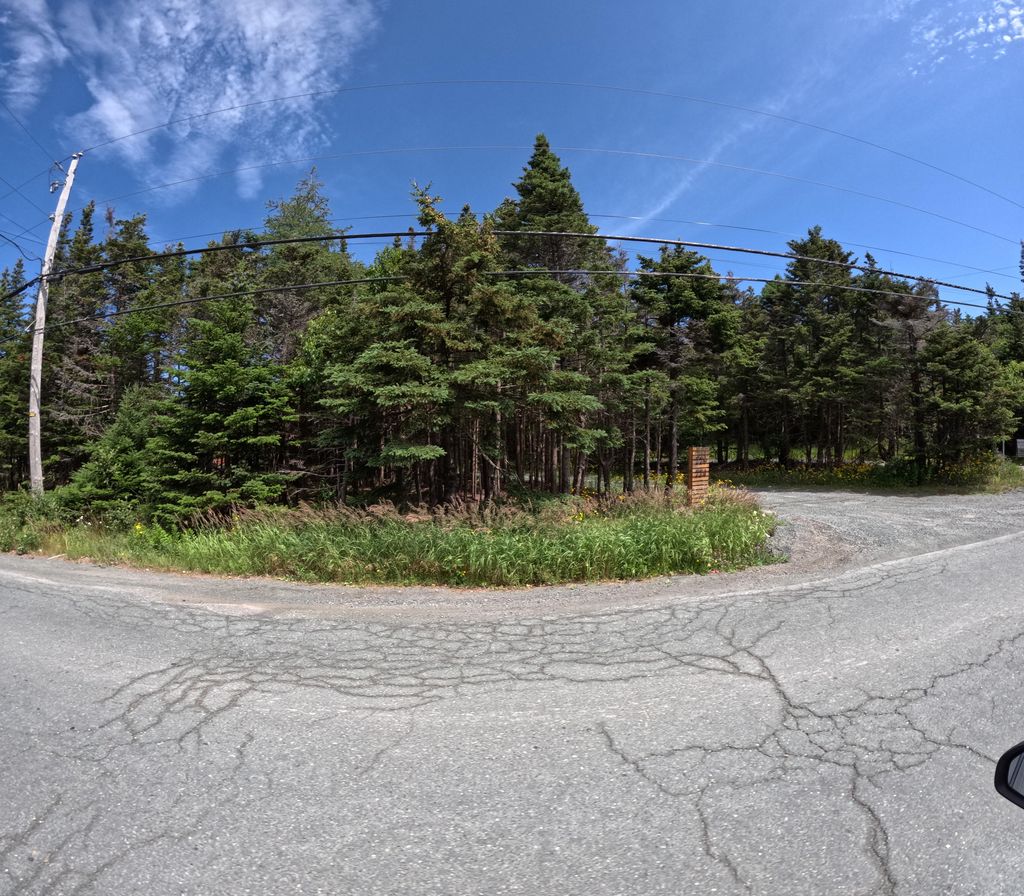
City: st_johns